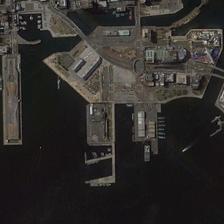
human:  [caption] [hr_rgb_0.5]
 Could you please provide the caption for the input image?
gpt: several boats are in a port near a wharf .

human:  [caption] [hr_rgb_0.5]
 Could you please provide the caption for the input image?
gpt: several boats are in a port near a wharf .

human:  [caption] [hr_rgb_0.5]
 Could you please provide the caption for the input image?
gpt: several boats are in a port near a wharf .

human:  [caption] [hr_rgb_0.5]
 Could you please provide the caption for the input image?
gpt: several boats are in a port near a wharf .

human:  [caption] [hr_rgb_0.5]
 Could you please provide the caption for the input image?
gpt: several boats are in a port near a wharf .